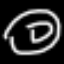
Label: donut